Question: As per the documentation provided,
'Office.context.mailbox.item.getSelectedDataAsync(Office.CoercionType.Text, {}, getCallback)' supposed to return selected data from body or subject of the mailbox. instead the 'callback' is returning some html markup in 'asyncResult.value.data', this issue is only in installed outlook.
However this works fine in browser application and it returns the selected data in 'asyncResult.value.data' correctly.
Can someone explain to me why this issue occurs only in installed outlook? Probably I might be missing something, please clarify.
'''
"<html>
<head>
<meta http-equiv=Content-Type content="text/html; charset=utf-8">
<meta name=Generator content="Microsoft Word 15 (filtered)">
<style>
<!--
/* Font Definitions */
@font-face
{font-family:"Cambria Math";
panose-1:2 4 5 3 5 4 6 3 2 4;}
@font-face
{font-family:Calibri;
panose-1:2 15 5 2 2 2 4 3 2 4;}
/* Style Definitions */
p.MsoNormal, li.MsoNormal, div.MsoNormal
{margin:0cm;
margin-bottom:.0001pt;
font-size:11.0pt;
font-family:"Calibri",sans-serif;}
a:link, span.MsoHyperlink
{color:#0563C1;
text-decoration:underline;}
a:visited, span.MsoHyperlinkFollowed
{color:#954F72;
text-decoration:underline;}
span.EmailStyle17
{font-family:"Calibri",sans-serif;
color:windowtext;}
.MsoChpDefault
{font-family:"Calibri",sans-serif;}
@page WordSection1
{size:612.0pt 792.0pt;
margin:72.0pt 72.0pt 72.0pt 72.0pt;}
div.WordSection1
{page:WordSection1;}
-->
</style>
</head>
<body lang=EN-IN link="#0563C1" vlink="#954F72">
<div class=WordSection1>
<p class=MsoNormal>dheeerldfjshfjdsfs</p>
</div>
</body>
</html>
"
'''

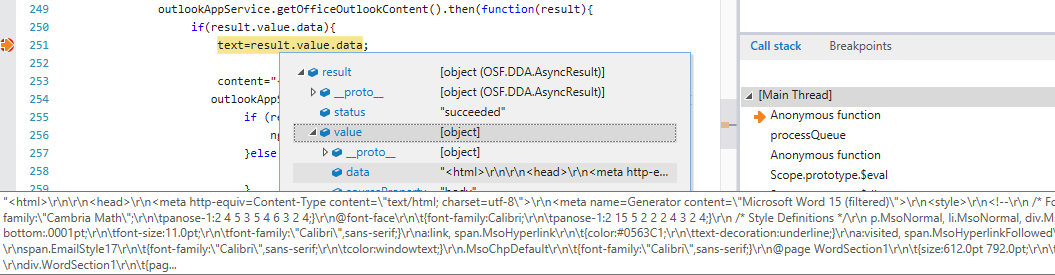
Answer: Posting my comment as an answer, as @sudheer reddy has confirmed it.
During your debugging, did you check to see if your app's JavaScript was making the call with Office.CoercionType.Text? If not, change your coercion type accordingly.